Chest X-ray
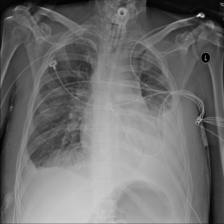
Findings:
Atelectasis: negative
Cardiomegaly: negative
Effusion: positive
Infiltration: negative
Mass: negative
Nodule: negative
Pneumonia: negative
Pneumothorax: negative
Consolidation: negative
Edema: negative
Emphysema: negative
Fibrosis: negative
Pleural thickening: negative
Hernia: negative